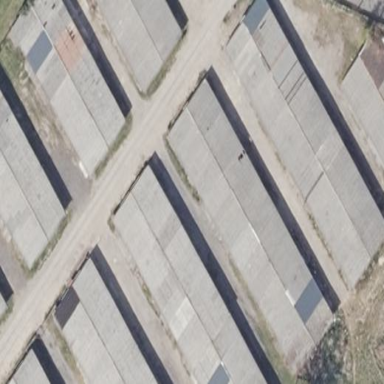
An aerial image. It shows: Group of garages.